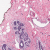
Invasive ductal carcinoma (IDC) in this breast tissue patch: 0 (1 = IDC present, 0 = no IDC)